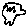
Label: bird